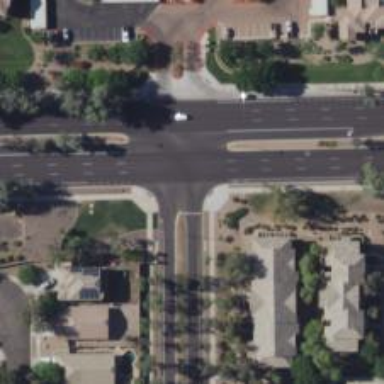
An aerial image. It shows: Unmarked crossing on the road.